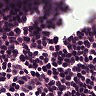
Metastatic tissue present: no